Question: How can I make a condition from an object and add to datagridview?
This is my code..
'''
dataGridView1.Rows.Clear();
Connection.sqlConnection.Close();
Connection.Connector(server, database, user, password);
Connection.sqlCommand.Connection = Connection.sqlConnection;
Connection.sqlCommand.CommandType = CommandType.Text;
Connection.sqlCommand.CommandText = "SELECT ID,KOSAT,KETERANGAN,DELETEFLAG FROM KOSAT";
SqlDataReader kosatList = Connection.sqlCommand.ExecuteReader();
while (kosatList.Read())
{
// this....................
dataGridView1.Rows.Add(kosatList["ID"], kosatList["KOSAT"], kosatList["KETERANGAN"], kosatList["DELETEFLAG"]);
// until this................
}
Console.WriteLine("aaa = "+list);
Connection.sqlConnection.Close();
dataGridView1.ClearSelection();
dataGridView1.Rows[dataGridView1.Rows.Count - 1].Selected = true;
'''
According to my code... I want create a condition from 'kosatList["DELETEFLAG"]' like this..
'''
string yesORno;
if(kosatList["DELETEFLAG"].Equals("Y"))
{
yesORno = "YES";
}
else if(kosatList["DELETEFLAG"].Equals("N"))
{
yesORno = "NO";
}
'''
Then how can I add 'yesORno' to row datagridview1?
I tried like this..
'''
dataGridView1.Rows.Add(kosatList["ID"], kosatList["KOSAT"], kosatList["KETERANGAN"], yesORno);
'''
but I got error because 'Rows.Add()' ==> must be 'Object'

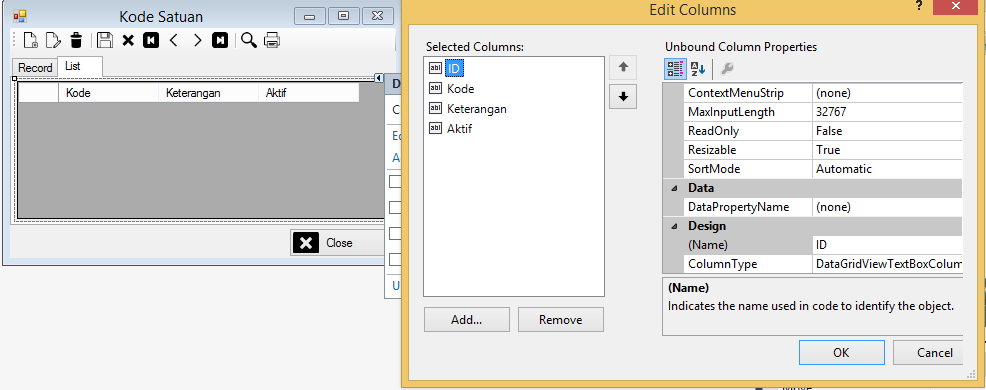
Answer: I would just change the query to bring in the data you want so you don't have to manipulate it:
'''
SELECT ID,KOSAT,KETERANGAN,
CASE DELETEFLAG
WHEN 'Y' THEN 'YES'
WHEN 'N' THEN 'NO'
ELSE '<your choice>'
END AS DELETEFLAG
FROM KOSAT
'''